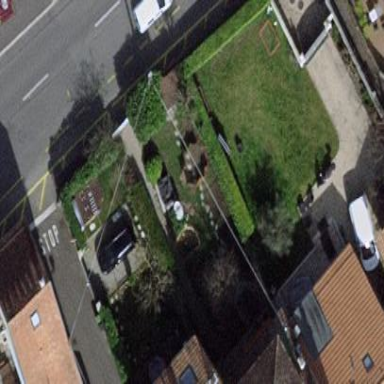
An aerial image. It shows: Garden surrounded by fence.